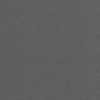
Label: dusty